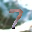
Label: 7